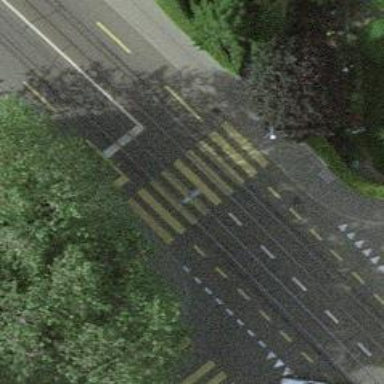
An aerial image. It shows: Tram crossing on the railway.